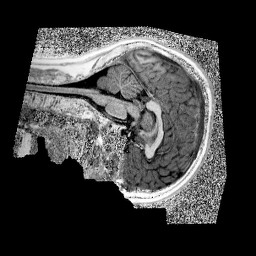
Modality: UNIT1
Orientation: sagittal
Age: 11
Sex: male
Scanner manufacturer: siemens
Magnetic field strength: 3 T
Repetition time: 4 s
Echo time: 0.00299 s